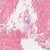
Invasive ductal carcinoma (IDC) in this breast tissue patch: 1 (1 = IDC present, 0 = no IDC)